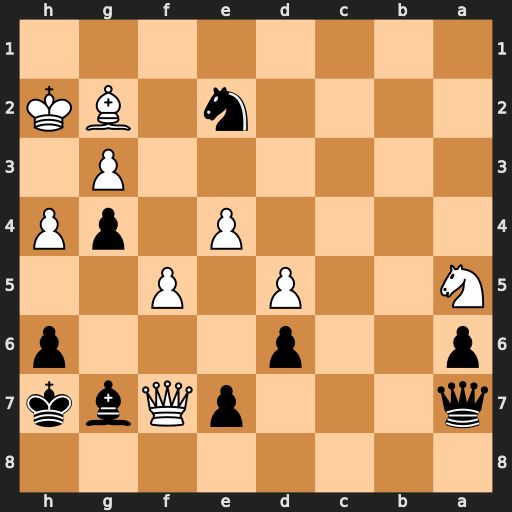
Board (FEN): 8/q3pQbk/p2p3p/N2P1P2/4P1pP/6P1/4n1BK/8
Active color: b
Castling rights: -
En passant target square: -
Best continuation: Qg1#